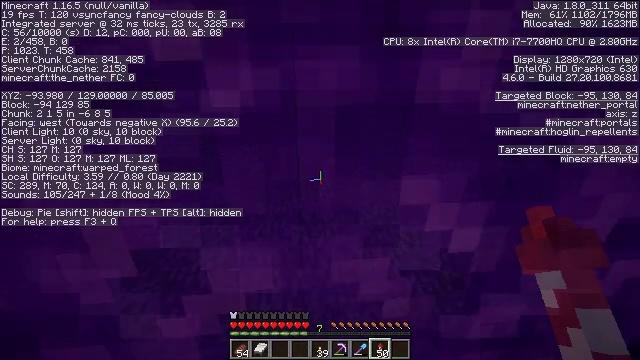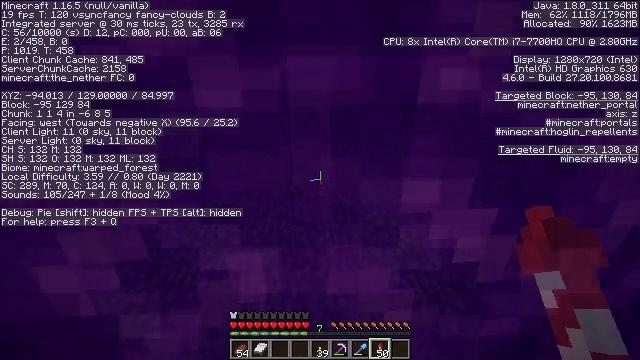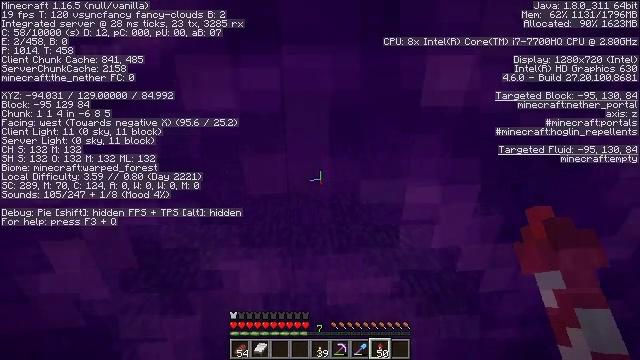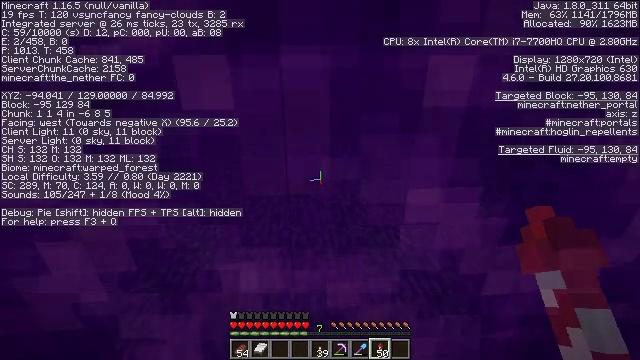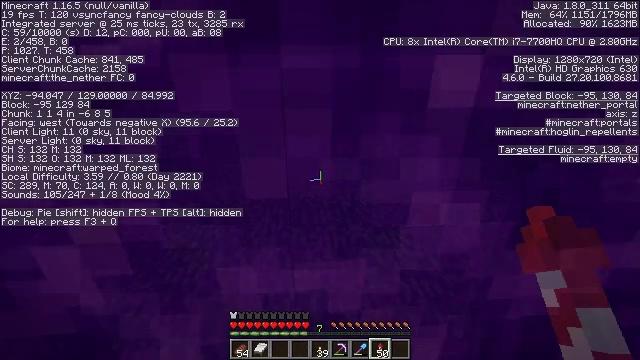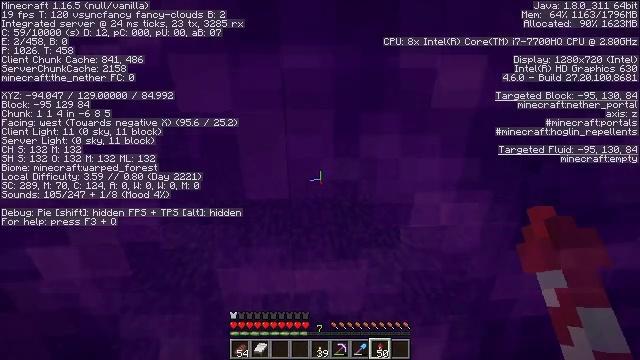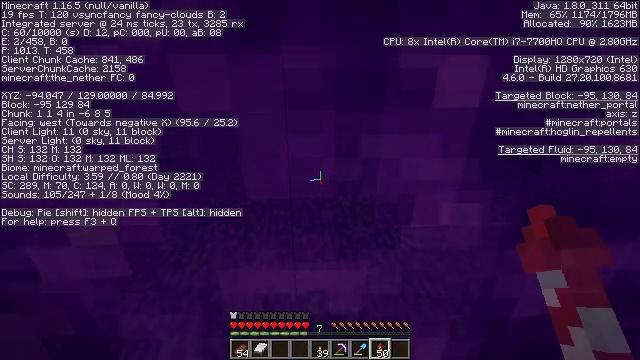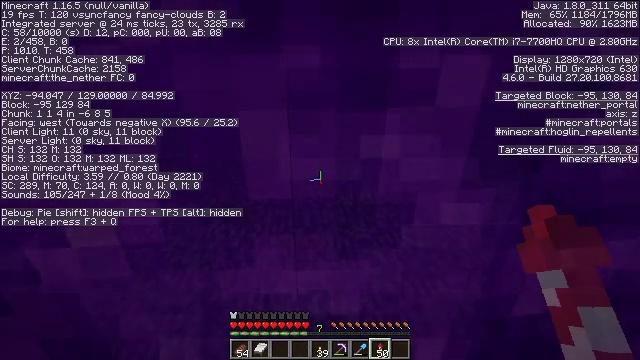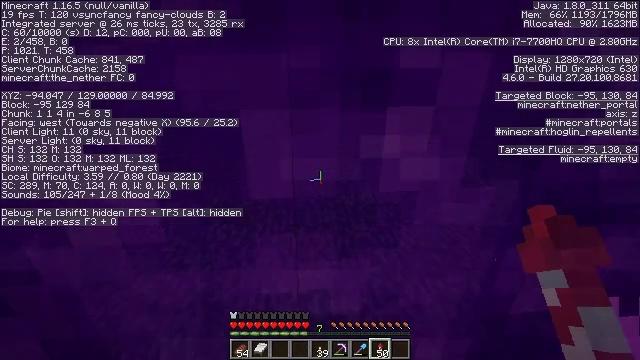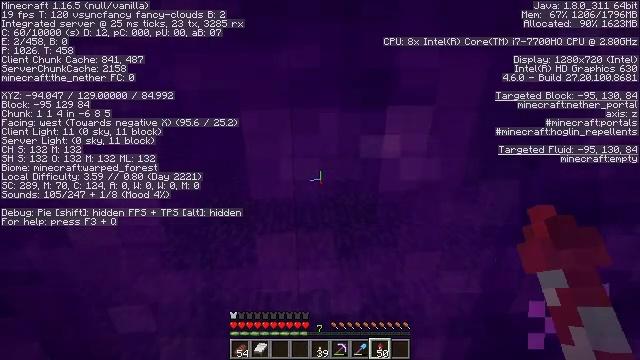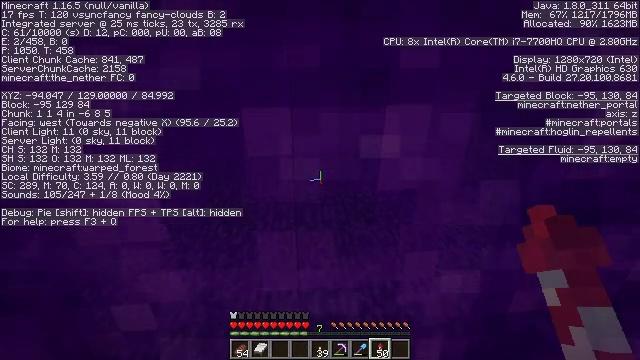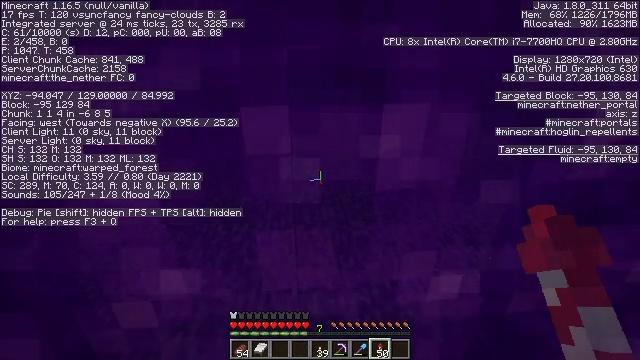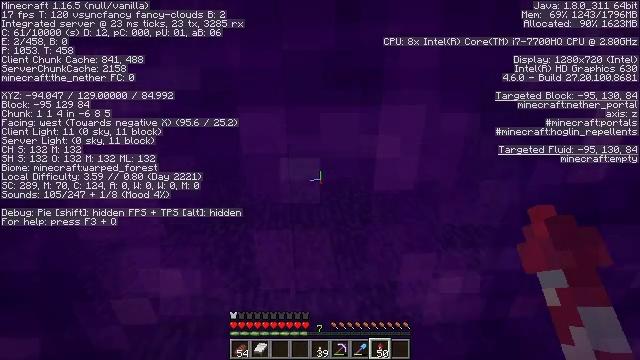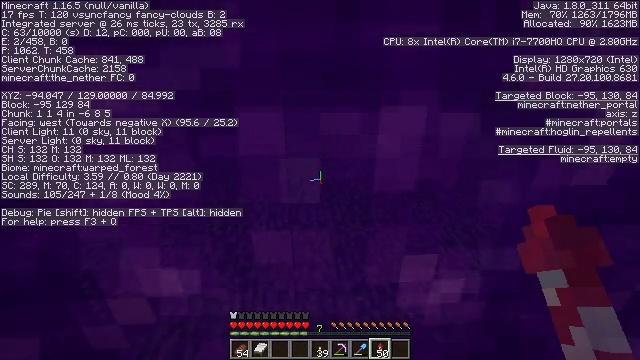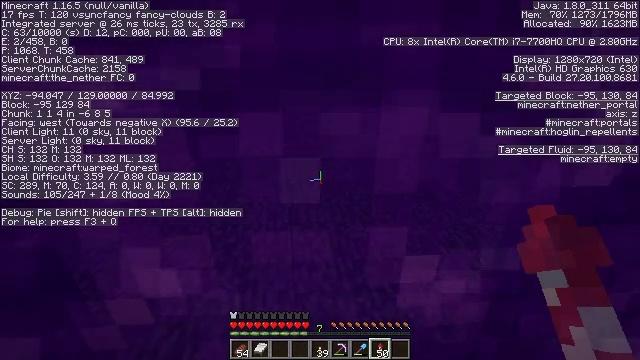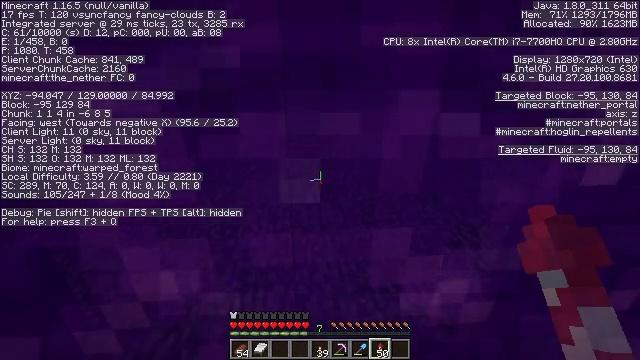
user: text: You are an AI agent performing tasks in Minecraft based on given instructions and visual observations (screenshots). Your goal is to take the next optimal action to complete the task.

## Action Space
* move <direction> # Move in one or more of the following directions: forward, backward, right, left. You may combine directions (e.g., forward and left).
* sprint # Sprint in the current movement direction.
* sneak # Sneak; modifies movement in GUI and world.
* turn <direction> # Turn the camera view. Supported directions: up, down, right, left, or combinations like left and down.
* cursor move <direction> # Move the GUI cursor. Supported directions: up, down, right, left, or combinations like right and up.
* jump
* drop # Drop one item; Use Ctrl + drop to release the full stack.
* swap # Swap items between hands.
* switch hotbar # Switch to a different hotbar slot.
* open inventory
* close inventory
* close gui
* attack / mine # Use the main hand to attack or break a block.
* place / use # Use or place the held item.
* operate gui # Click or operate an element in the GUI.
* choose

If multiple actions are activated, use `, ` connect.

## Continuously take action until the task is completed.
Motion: motion action
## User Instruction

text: Mine ice to use in an ice pathway.
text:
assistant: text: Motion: no_op
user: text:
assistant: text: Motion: no_op
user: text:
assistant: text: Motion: no_op
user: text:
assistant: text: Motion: no_op
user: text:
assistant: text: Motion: no_op
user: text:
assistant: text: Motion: no_op
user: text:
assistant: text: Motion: no_op
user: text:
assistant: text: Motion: no_op
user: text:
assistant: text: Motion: no_op
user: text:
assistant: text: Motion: no_op
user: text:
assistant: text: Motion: no_op
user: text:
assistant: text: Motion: no_op
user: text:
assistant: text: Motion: no_op
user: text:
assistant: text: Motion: no_op
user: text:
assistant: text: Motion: no_op
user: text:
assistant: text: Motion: no_op
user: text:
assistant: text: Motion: no_op
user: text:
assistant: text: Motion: no_op
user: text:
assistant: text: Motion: no_op
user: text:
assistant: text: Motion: no_op
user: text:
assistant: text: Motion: no_op
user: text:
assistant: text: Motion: no_op
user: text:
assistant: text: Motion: no_op
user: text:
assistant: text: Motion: no_op
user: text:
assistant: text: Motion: no_op
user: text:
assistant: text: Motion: no_op
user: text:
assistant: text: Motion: no_op
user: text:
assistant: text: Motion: no_op
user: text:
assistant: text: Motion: no_op
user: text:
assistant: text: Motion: no_op